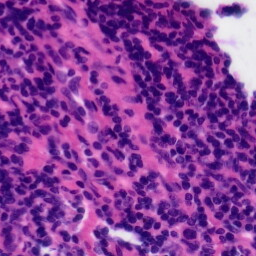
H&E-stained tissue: Tonsil